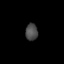
Tissue: lung
Cell type: Epithelial cells
Senescence score: 0.212
Nuclear area (px): 205
Mean DAPI intensity: 74